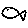
Label: fish